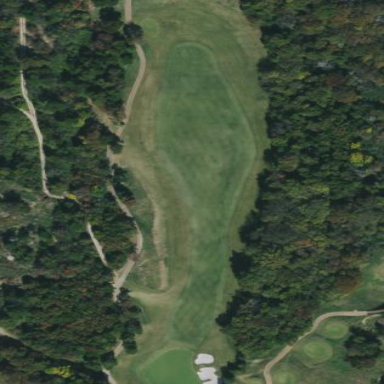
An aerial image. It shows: Golf fairway in the image.